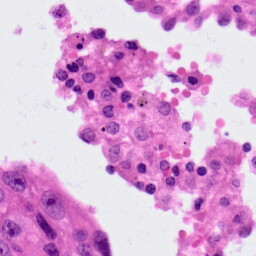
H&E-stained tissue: Lung